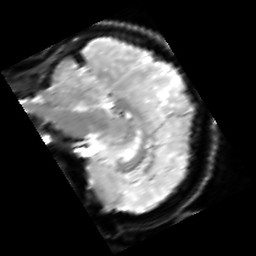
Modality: inplaneT2
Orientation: sagittal
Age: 18
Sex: female
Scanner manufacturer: siemens
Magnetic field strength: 3 T
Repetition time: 5 s
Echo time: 0.034 s